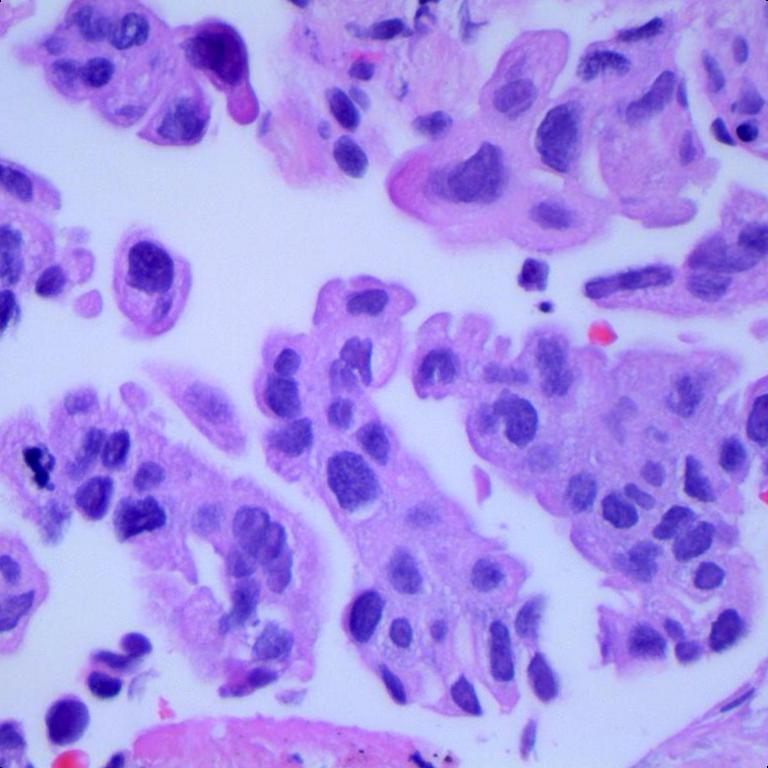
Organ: lung
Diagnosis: adenocarcinomas